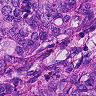
Metastatic tissue present: yes